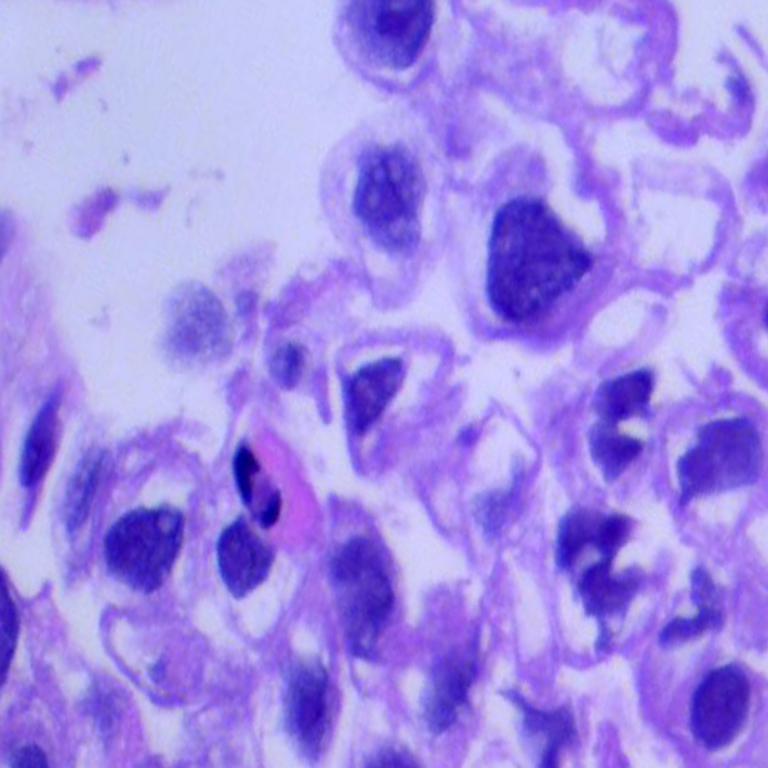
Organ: lung
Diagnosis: adenocarcinomas